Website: bh-photo
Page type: receipt
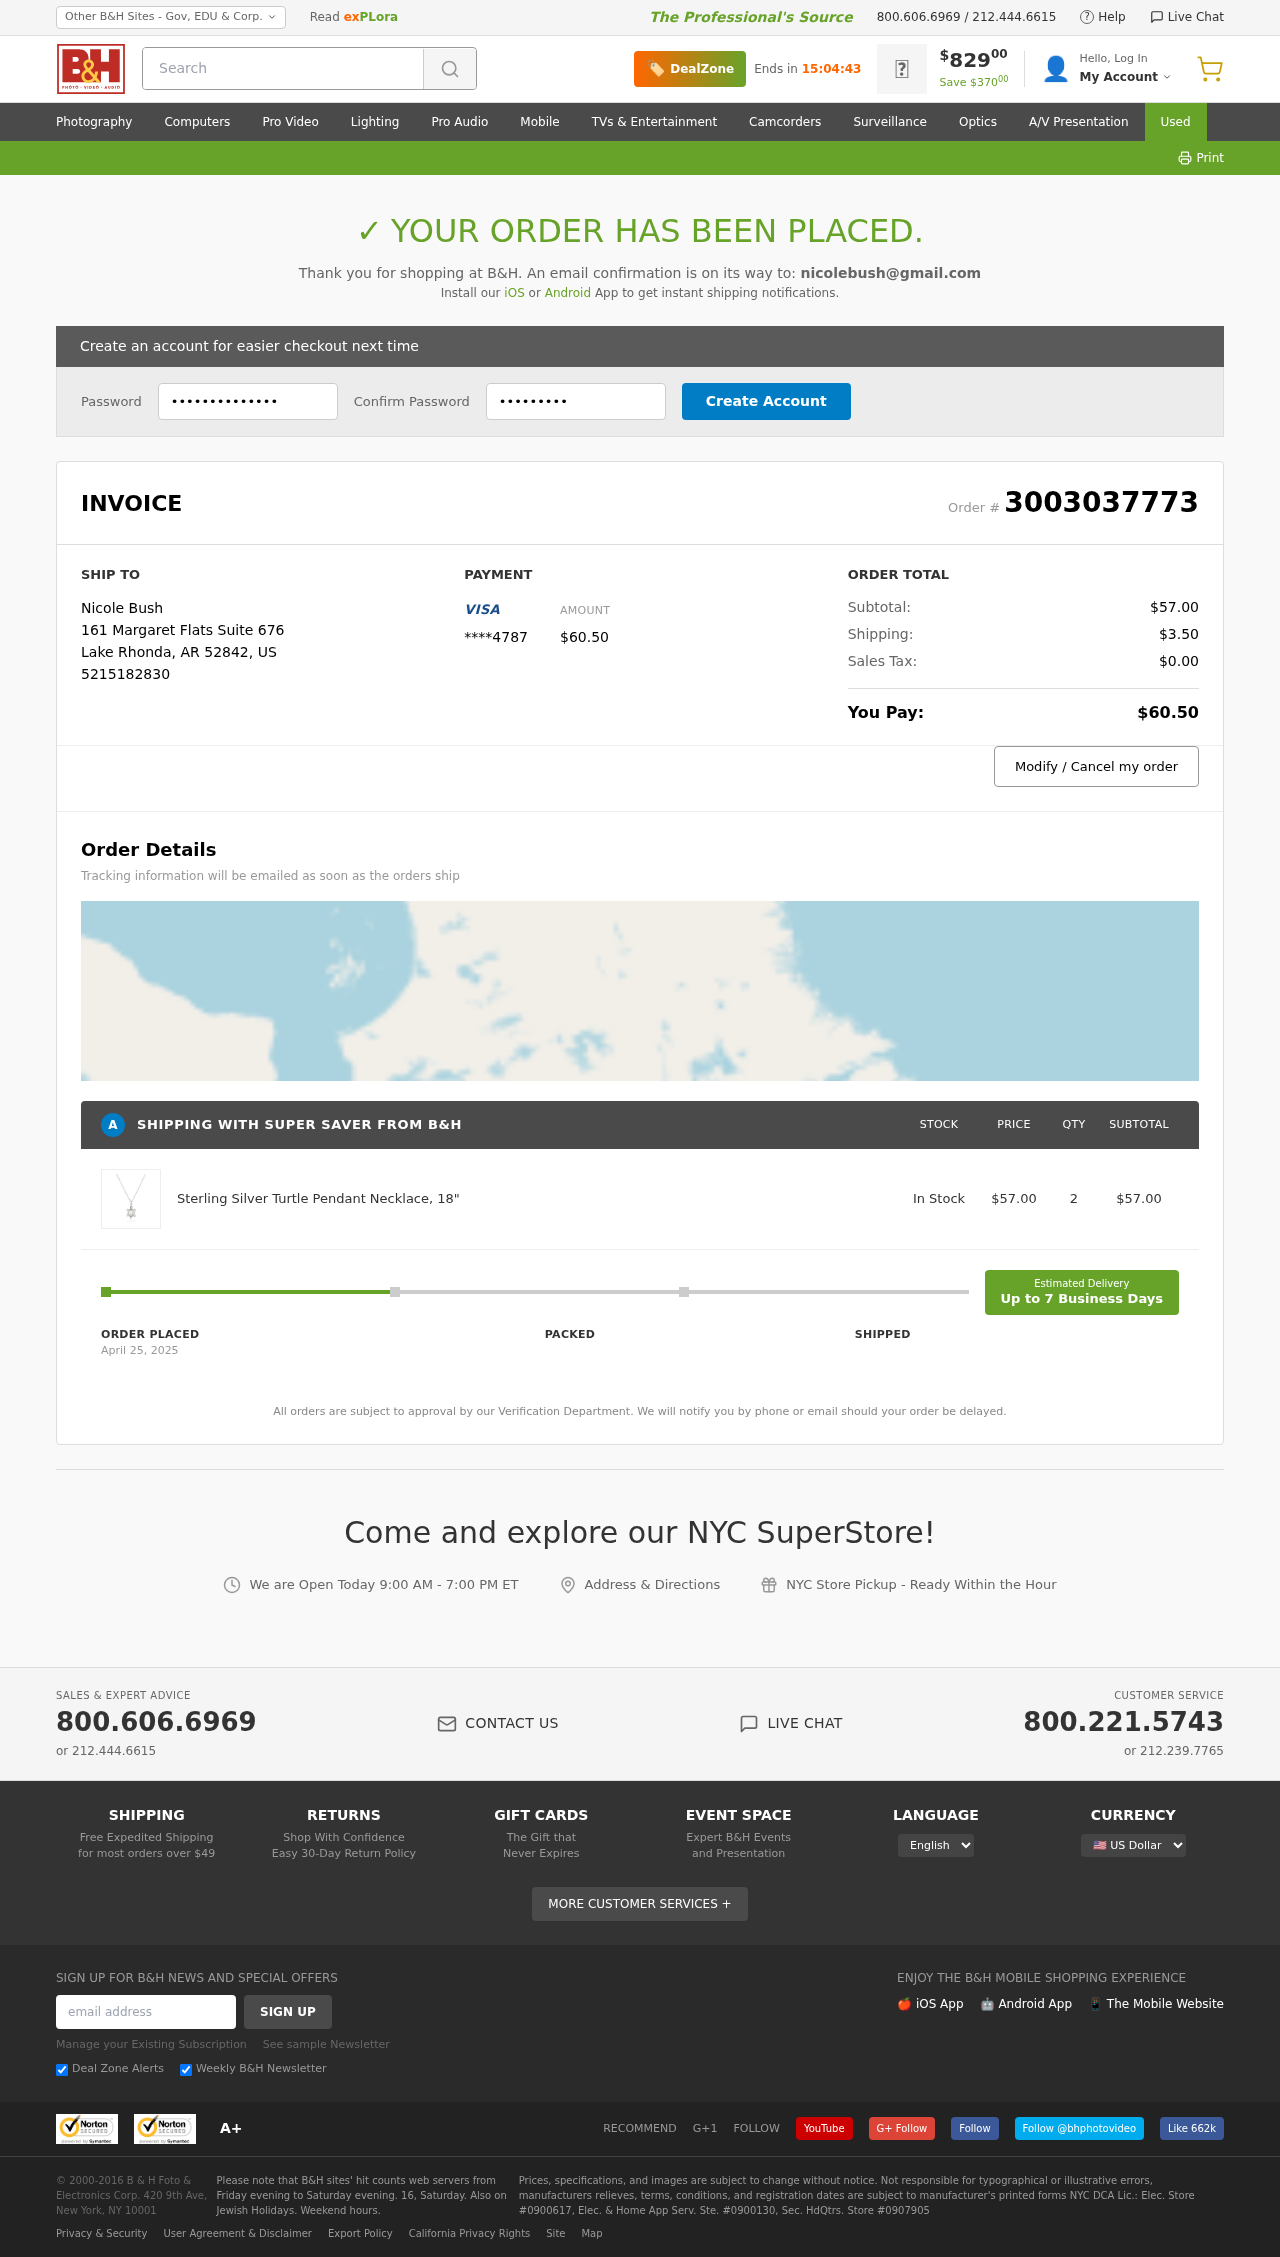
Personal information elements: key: PII_CARD_LAST4
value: ****4787
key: PII_CITY
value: Lake Rhonda
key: PII_COUNTRY_CODE
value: US
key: PII_EMAIL
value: nicolebush@gmail.com
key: PII_FULLNAME
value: Nicole Bush
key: PII_PHONE
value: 5215182830
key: PII_POSTCODE
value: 52842
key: PII_STATE_ABBR
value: AR
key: PII_STREET
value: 161 Margaret Flats Suite 676
Product elements: key: PRODUCT1_NAME
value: Sterling Silver Turtle Pendant Necklace, 18"
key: PRODUCT1_PRICE
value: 57
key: PRODUCT1_QUANTITY
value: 2
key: PRODUCT1_SUBTOTAL
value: $57.00
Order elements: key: ORDER_ID
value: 3003037773
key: ORDER_TOTAL
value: $60.50
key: ORDER_SUBTOTAL
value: $57.00
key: ORDER_SHIPPING_COST
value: $3.50
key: ORDER_TAX
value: $0.00
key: ORDER_DATE
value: April 25, 2025
Search elements: key: HEADER_SEARCH
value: Search